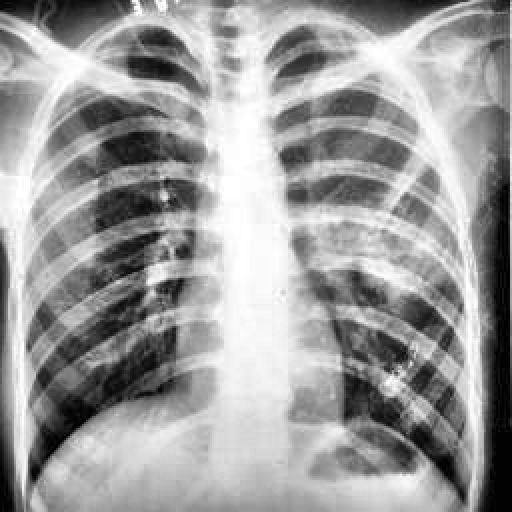
Finding: TUBERCULOSIS